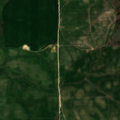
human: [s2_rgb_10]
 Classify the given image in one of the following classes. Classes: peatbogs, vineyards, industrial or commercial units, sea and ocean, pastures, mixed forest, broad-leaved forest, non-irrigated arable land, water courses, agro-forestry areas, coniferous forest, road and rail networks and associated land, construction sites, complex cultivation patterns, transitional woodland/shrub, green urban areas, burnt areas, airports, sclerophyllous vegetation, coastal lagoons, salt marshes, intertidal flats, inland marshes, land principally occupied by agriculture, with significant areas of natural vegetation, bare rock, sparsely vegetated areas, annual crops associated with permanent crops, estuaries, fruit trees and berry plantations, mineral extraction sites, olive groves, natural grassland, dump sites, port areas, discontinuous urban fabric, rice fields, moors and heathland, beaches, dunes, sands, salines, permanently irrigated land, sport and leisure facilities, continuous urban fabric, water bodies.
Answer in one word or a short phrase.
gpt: permanently irrigated land, complex cultivation patterns, broad-leaved forest